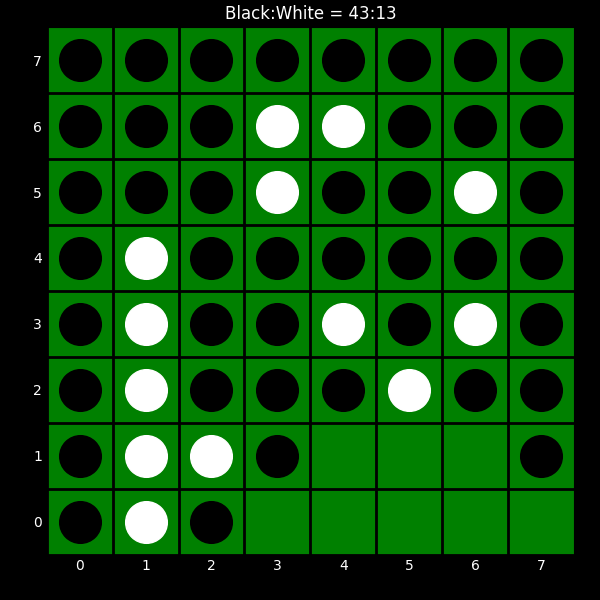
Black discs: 43
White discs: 13